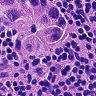
Metastatic tissue present: yes